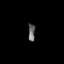
Tissue: prostate
Cell type: Fibroblasts
Senescence score: 0.7685
Nuclear area (px): 119
Mean DAPI intensity: 101.975